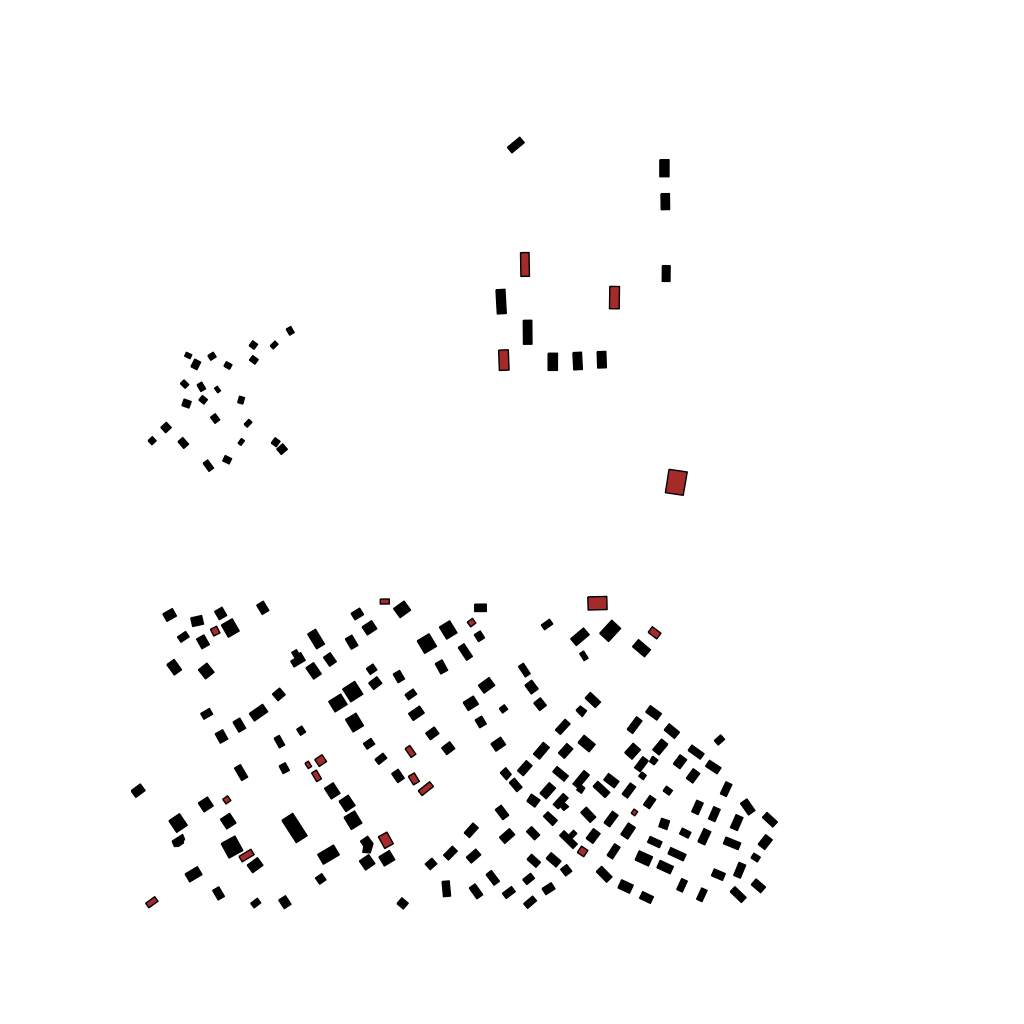
Tags: overhead vector_map, recreation, residential, special, historical, soviet, individual_rise, low_rise, density_2, Building, Facility, 1.0 km²